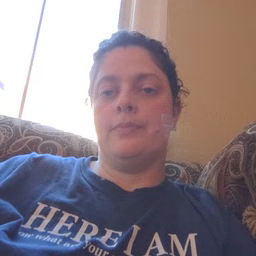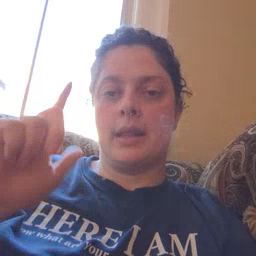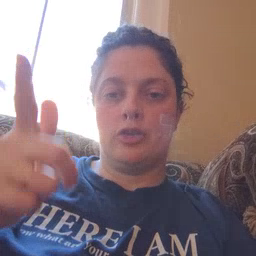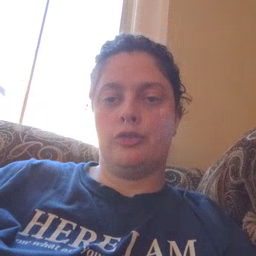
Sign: later